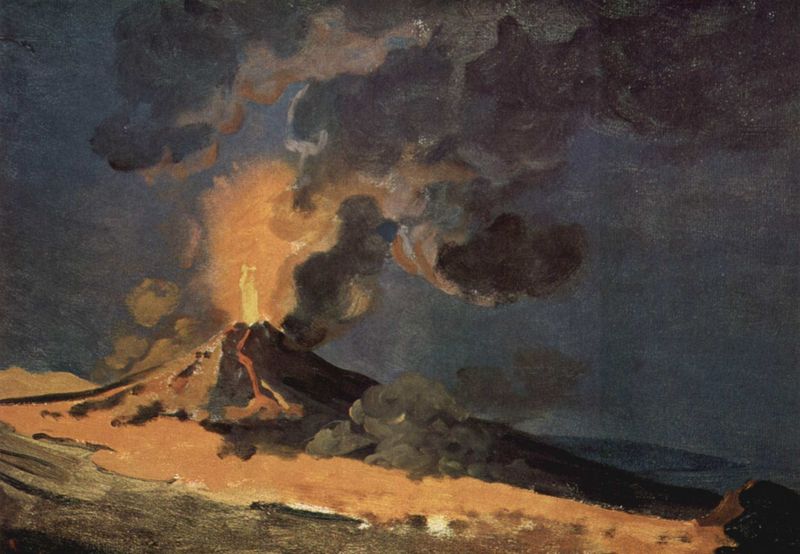
Titel: Ausbruch des Vesuvs
Künstler: Joseph Wright of Derby
Standort: Derby
Institution: Art Gallery
Schlagwörter: berg, blau, dunkel, felsen, feuer, gemälde, himmel, meer, schatten, wasser, wolken, aquarell, gelb, landschaft, ocker, sand, see, ufer, abend, braun, grau, hell, licht, nacht, orange, schwarz, skizze, weiss, rot, wolke, beige, malerei, stein, steine, öl, erde, horizont, hügel, natur, wind, qualm, rauch, boden, insel, dunkelheit, küste, düster, ansicht, italien, abends, abhang, heiß, berge, fels, gebirge, hang, hitze, farbe, lila, schlot, fliessen, fluß, romantik, strom, dampf, katastrophe, krieg, naturgewalt, sturm, turner, rauchen, leuchten, flamme, bruan, explosion, glut, lava, lodern, ruß, vulkan, küster, nachts, fliesen, gefahr, dynamik, staub, leinwand, lanschaft, ölskizze, landschafft, erscheinung, schwaden, ereignis, rauchwolke, glühen, asche, ausbruch, brauns, eruption, vesuv, vulkanausbruch, inseln, gouache, reiseskizze, neapel, rus, rauchwolken, rauchschwaden, wölkchen, stine, speien, wüstenei, ätna, weltuntergang, william turner, blue, krater, ethna, magma, basalt, nach, glühend, lavastrom, rauc, krach, lawa, ausfluß, stromboli, naturereignis, vilkan, lavafluss, ascheregen, yellow, rauchender berg, rußwolken, stichflamme, veswuv, volkan gestein, wüstenbilder, u, evulkan, versuv, lanscghaft, vulcano